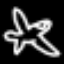
Label: airplane